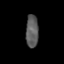
Tissue: skin
Cell type: Epithelial cells
Senescence score: 0.2678
Nuclear area (px): 407
Mean DAPI intensity: 90.57